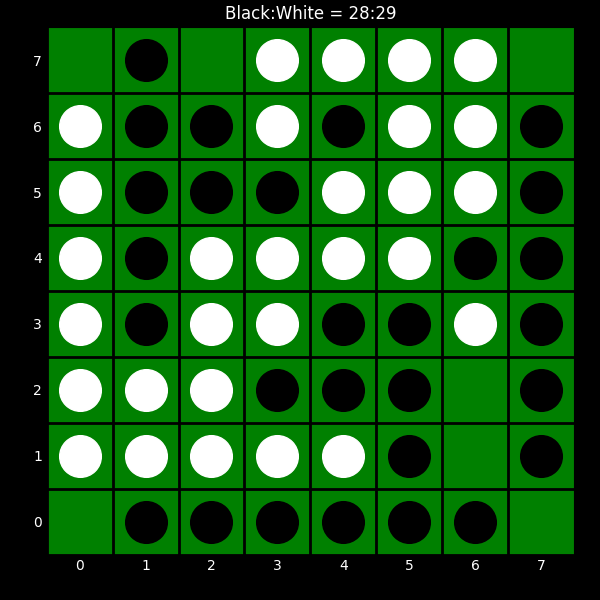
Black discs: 28
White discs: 29